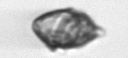
Label: Kryptoperidinium_triquetrum